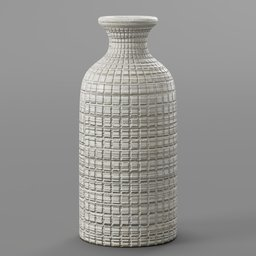
Label: decoration